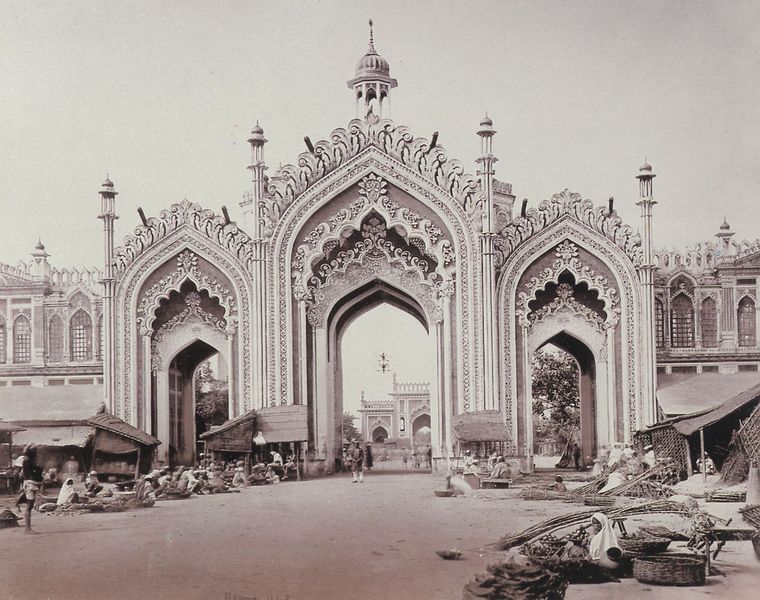
Titel: Tor zum Basar von Lucknow
Künstler: Samuel Bourne
Standort: Los Angeles (California)
Institution: Privatsammlung
Schlagwörter: baum, himmel, mann, weiß, frauen, menschen, sitzen, fenster, frau, hell, laterne, laternen, männer, schwarz, strasse, säule, säulen, zeichnung, dach, gebäude, haus, schleier, weg, muster, ornament, architektur, ast, häuser, hütte, boden, händler, england, handel, stock, turm, bogen, stab, körbe, dächer, mauer, tag, hütten, läden, markt, platz, kuppel, kopftuch, dekor, ornamente, verzierung, korb, stuck, durchgang, bretter, tor, foto, fotografie, photographie, bögen, eingang, durchblick, orient, türmchen, türme, palast, torbogen, asien, schwarz weiß, stich, stöcke, stand, verkaufsstand, hauben, arkaden, photo, portal, tore, stadttor, arabisch, stäbe, reise, tempel, ornamentik, armut, indien, hüten, weltausstellung, arabien, verzierungen, rosetten, kolonialismus, zelte, sultan, durchfahrt, protal, reisen, buden, stände, maurisch, waren, basar, anonym, exotismus, tab, fotograife, auslagen, orionet, orientalistisch, minarettlaterne, verkaufshütte